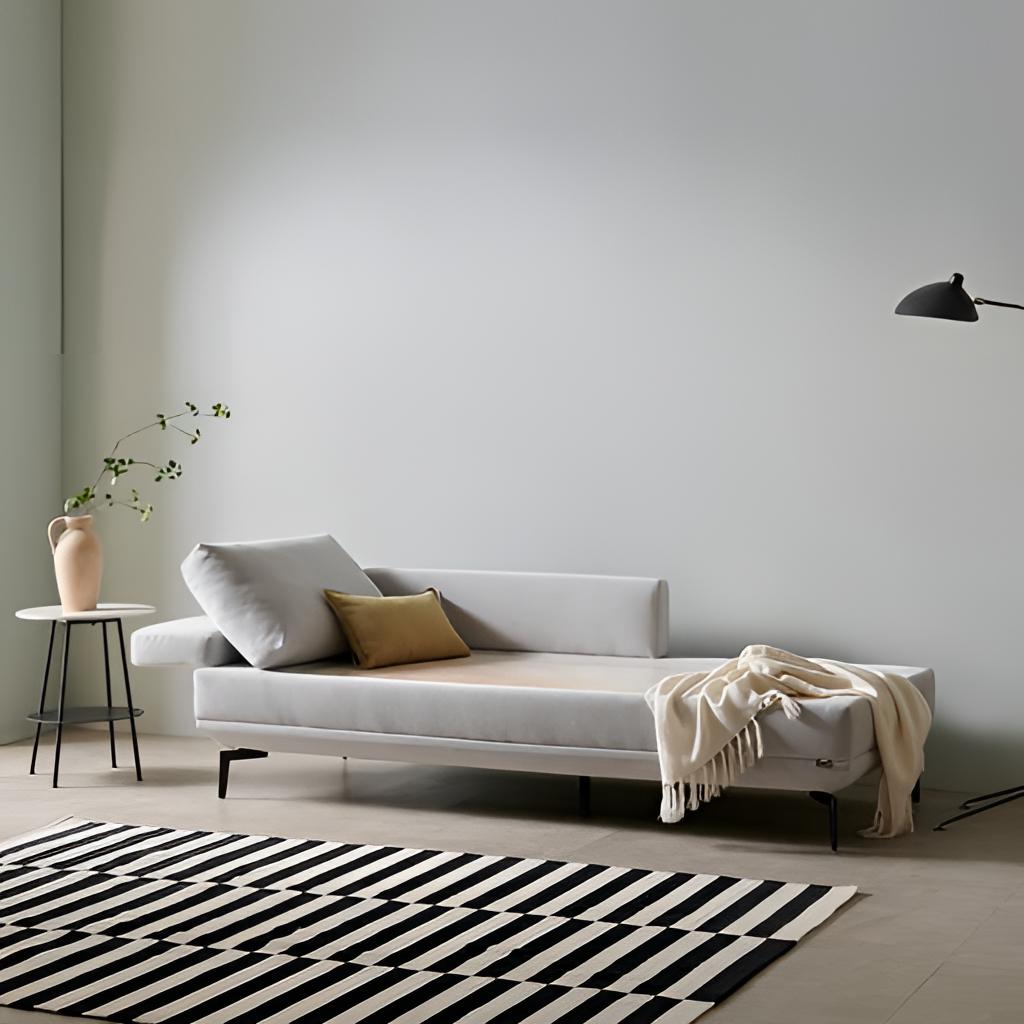
gray fabric sofa, living room, gray paint wallpaper, with solid pattern, wood flooring, with plank pattern, minimalist